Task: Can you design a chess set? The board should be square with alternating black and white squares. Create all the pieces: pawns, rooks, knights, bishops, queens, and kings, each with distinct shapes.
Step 2281:
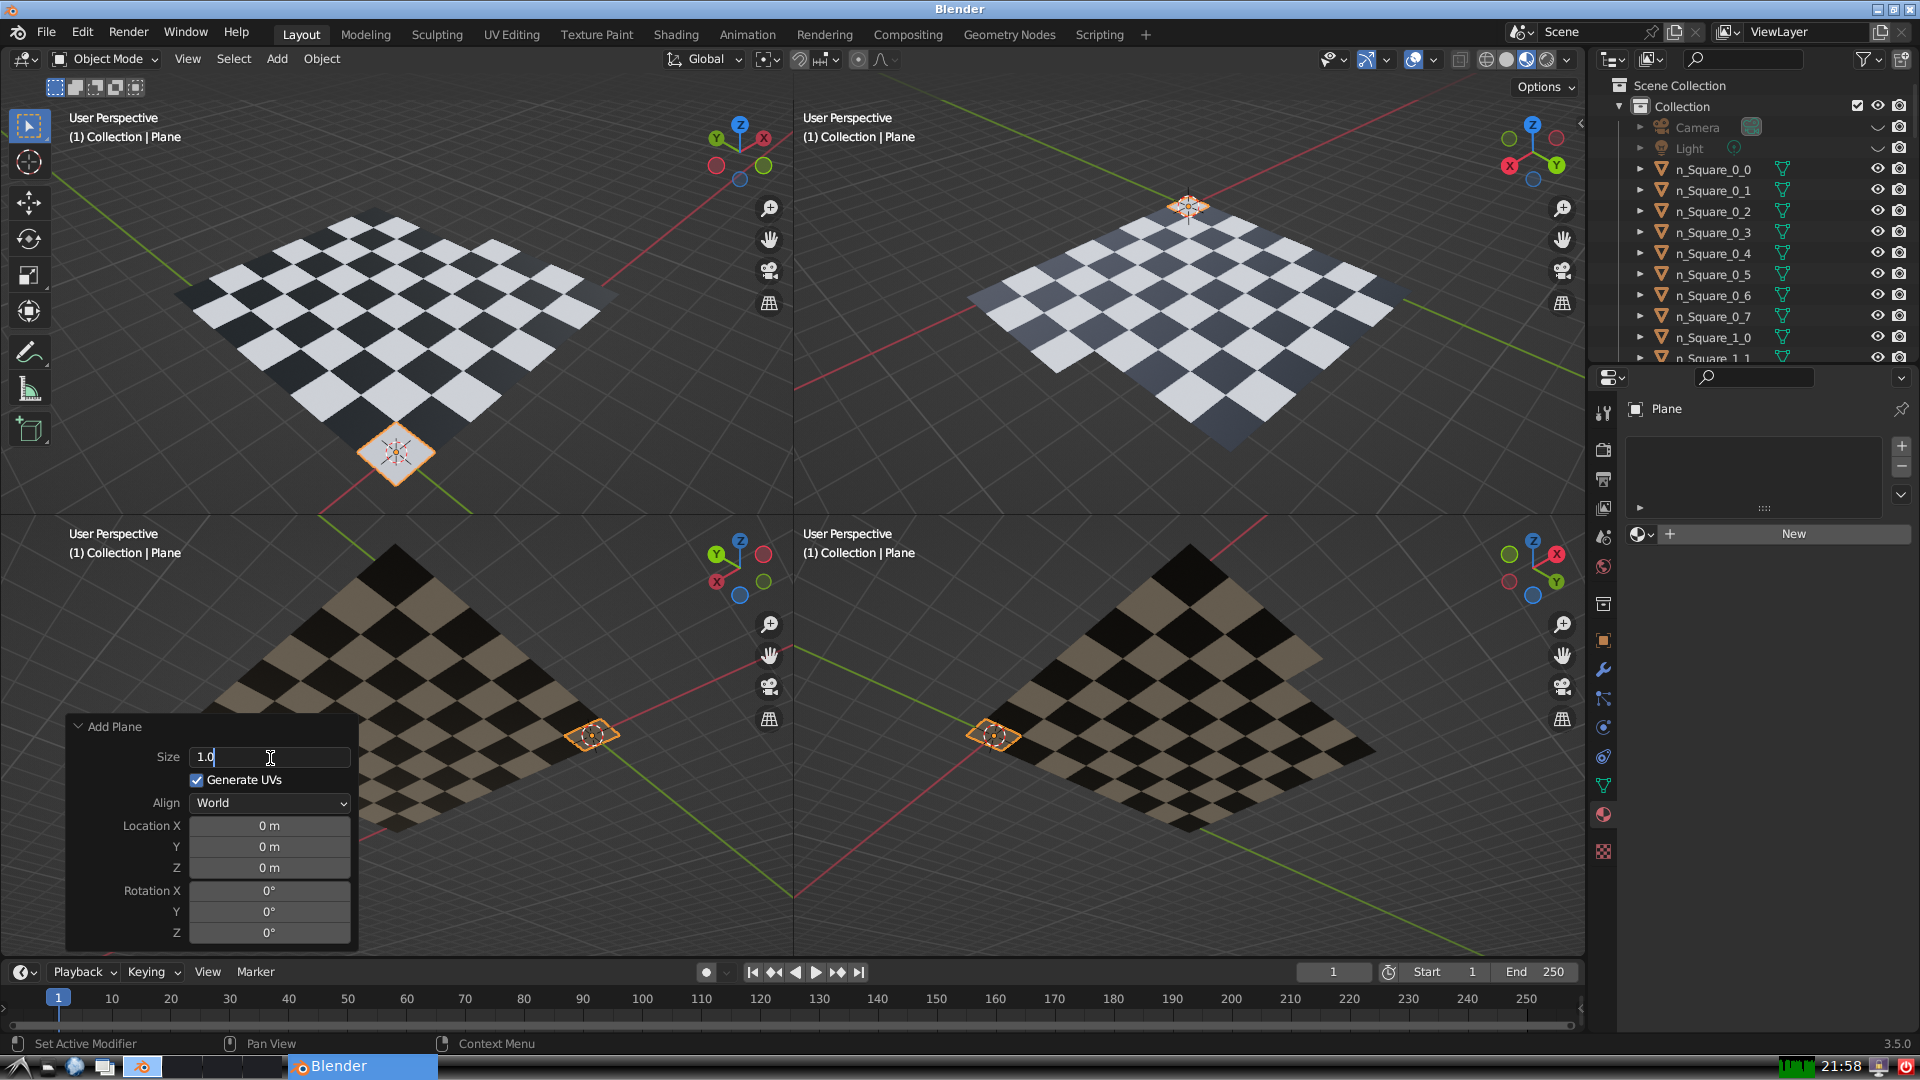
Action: {"key_press": ['Return']}